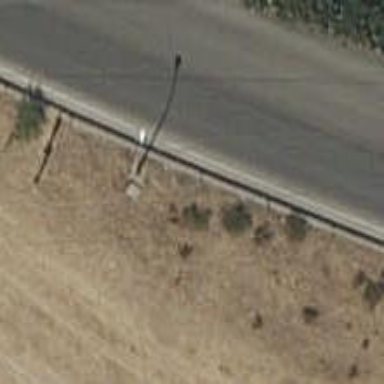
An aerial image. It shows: Support pole.